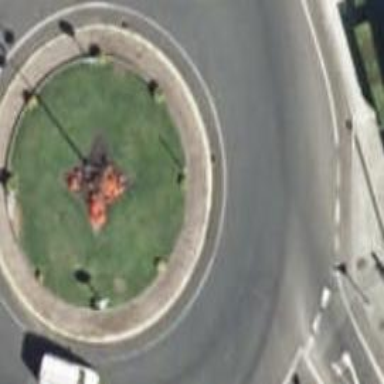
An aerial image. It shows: Secondary road around roundabout.